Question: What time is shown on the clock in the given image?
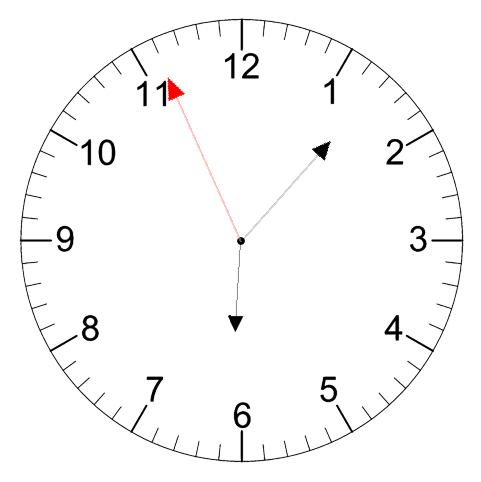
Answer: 06:06:56